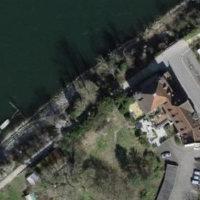
EUNIS habitat code: 53
Species observed at this site:
Stellaria graminea
Malva moschata
Passer montanus